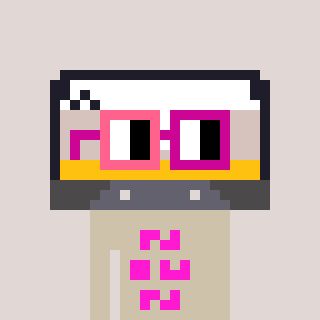
a pixel art character with square pink and red glasses, a cassette tape-shaped head and a bege-colored body on a warm background